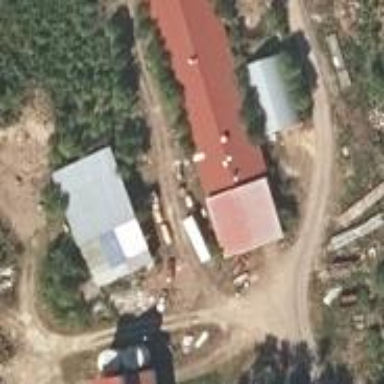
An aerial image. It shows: Farmyard area.